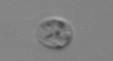
Label: Amoeba